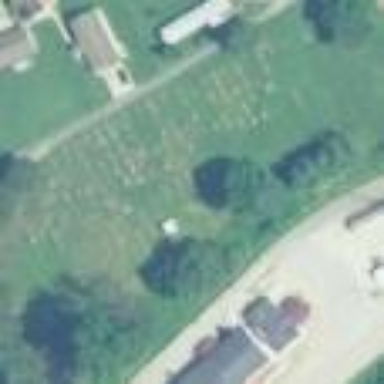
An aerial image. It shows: Cemetery.